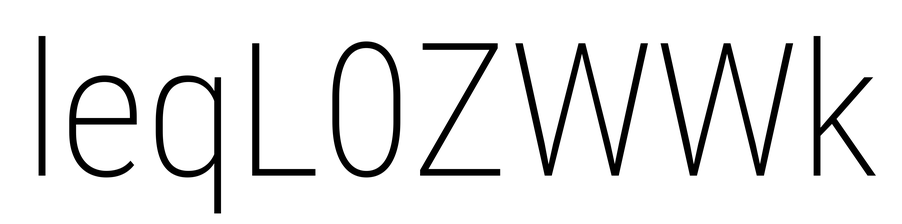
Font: Roboto_Condensed_ExtraLight